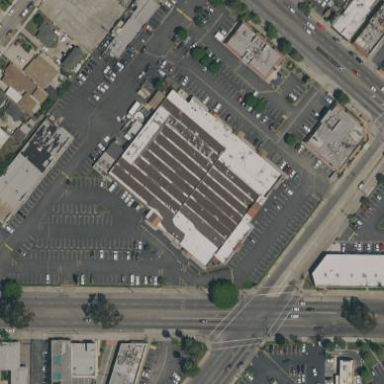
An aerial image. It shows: Retail building.